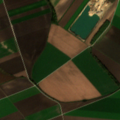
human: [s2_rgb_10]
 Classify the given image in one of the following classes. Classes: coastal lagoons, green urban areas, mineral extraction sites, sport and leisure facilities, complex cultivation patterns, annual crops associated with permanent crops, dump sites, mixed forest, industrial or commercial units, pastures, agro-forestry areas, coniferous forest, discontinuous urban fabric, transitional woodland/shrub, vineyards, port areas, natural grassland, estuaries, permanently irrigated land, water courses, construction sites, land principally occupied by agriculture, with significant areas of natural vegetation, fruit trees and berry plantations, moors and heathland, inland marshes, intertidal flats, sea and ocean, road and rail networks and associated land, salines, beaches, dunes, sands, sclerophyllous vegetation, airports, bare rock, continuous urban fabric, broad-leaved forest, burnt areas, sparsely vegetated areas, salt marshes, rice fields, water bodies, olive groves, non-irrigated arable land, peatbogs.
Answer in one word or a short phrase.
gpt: non-irrigated arable land, land principally occupied by agriculture, with significant areas of natural vegetation